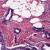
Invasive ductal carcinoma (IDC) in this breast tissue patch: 0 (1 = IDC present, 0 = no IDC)